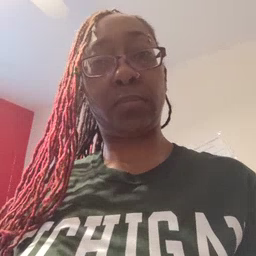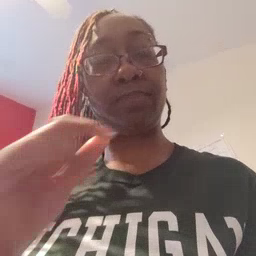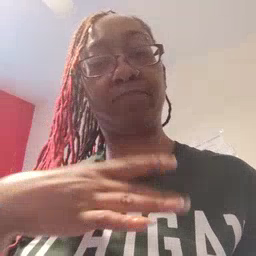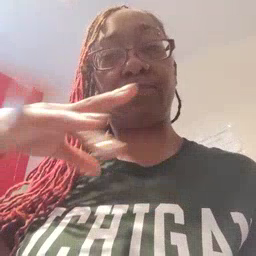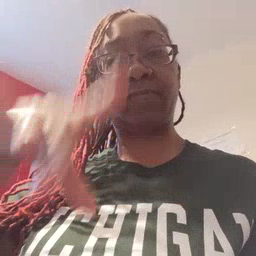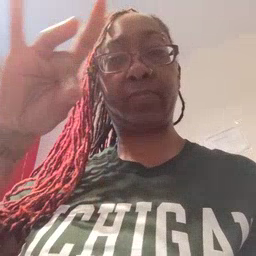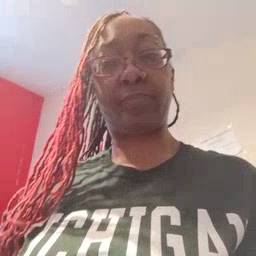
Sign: find